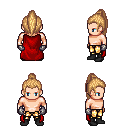
a pixel art fantasy rpg character, male body template, human, light skin, red cape, gold greaves, light blonde long topknot hairstyle, metal gloves, black shoes, four views (front, back, left, right), 2x2 character sprite sheet, small pixel art, hard edges, no anti-aliasing